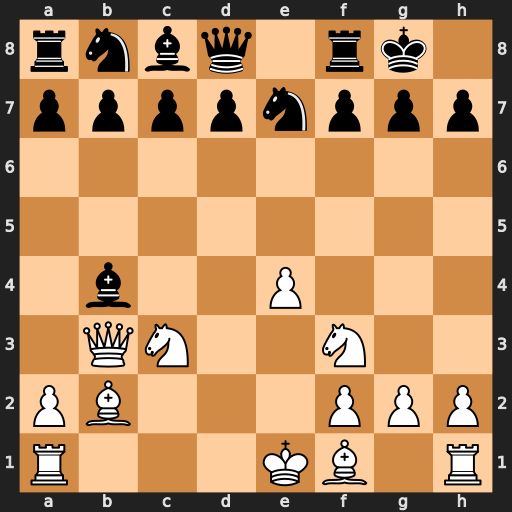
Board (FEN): rnbq1rk1/ppppnppp/8/8/1b2P3/1QN2N2/PB3PPP/R3KB1R
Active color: w
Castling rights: KQ
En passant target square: -
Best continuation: Qxb4